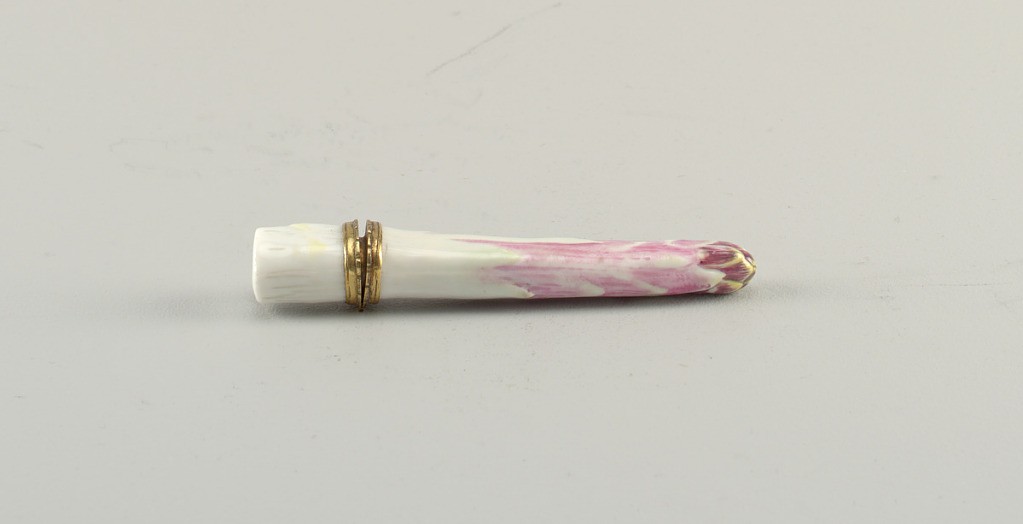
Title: Trompe-l'Oeil Étui
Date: mid- 18th– late 18th century
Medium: porcelain, vitreous enamel, gold, metal
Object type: étui
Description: Etui in the shape of an asparagus stalk.